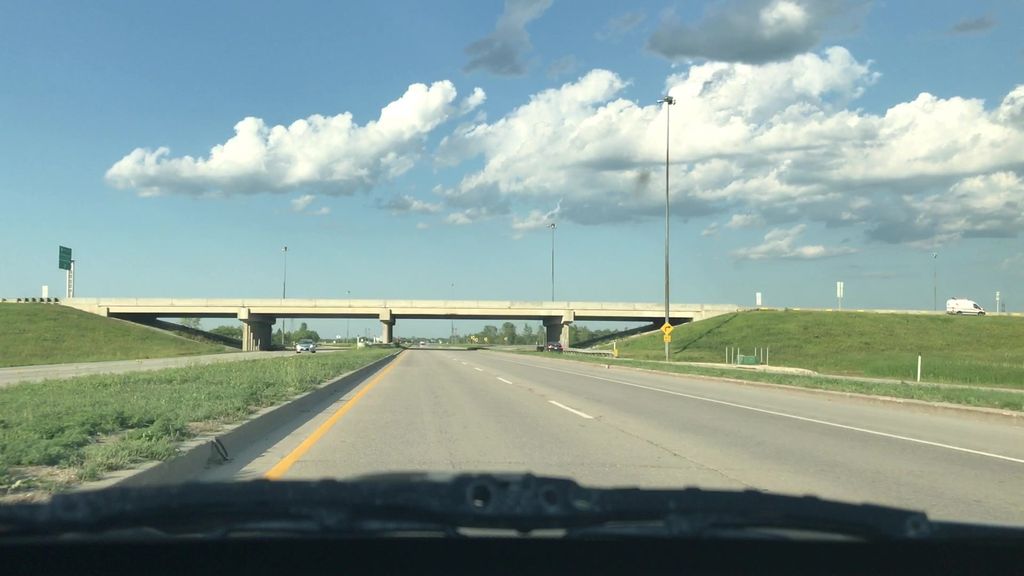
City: winnipeg